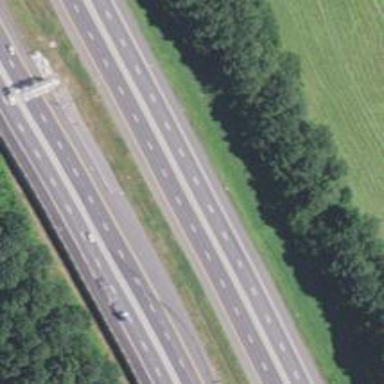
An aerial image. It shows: Asphalt motorway.